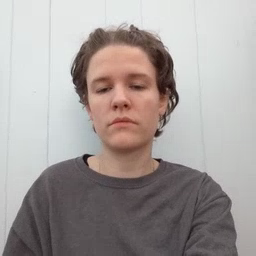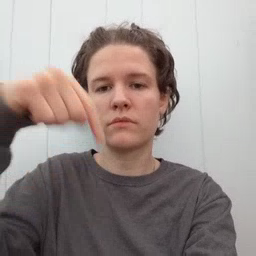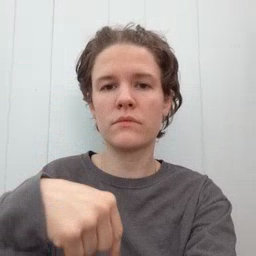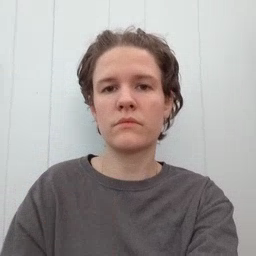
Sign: down